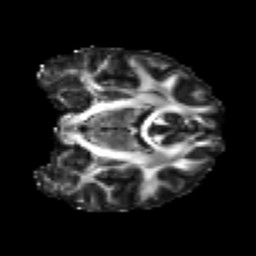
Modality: FA
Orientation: coronal
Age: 27
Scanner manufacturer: siemens
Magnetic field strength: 3 T
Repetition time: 4.52 s
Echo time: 0.084 s